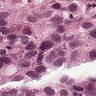
Metastatic tissue present: yes